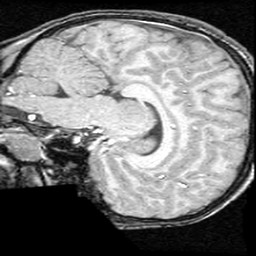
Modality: T1w
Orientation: sagittal
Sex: male
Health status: ill
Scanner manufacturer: ge
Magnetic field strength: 1.5 T
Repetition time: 21 s
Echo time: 0.008 s